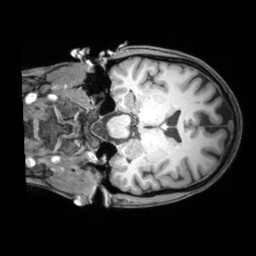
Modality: T1w
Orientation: coronal
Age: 43
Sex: female
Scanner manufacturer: siemens
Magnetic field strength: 3 T
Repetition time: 1.97 s
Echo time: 0.00206 s